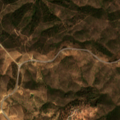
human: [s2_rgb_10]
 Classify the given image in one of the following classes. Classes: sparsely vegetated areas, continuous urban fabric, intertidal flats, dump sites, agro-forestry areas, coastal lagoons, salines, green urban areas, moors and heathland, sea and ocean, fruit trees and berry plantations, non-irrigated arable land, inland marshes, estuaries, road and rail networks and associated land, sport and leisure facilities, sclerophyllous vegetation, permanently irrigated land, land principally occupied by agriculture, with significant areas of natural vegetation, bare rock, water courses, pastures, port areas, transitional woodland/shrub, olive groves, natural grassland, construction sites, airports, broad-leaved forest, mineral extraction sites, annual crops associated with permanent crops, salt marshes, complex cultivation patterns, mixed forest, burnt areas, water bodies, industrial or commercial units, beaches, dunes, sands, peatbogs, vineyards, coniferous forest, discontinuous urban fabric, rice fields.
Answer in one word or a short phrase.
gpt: broad-leaved forest, transitional woodland/shrub